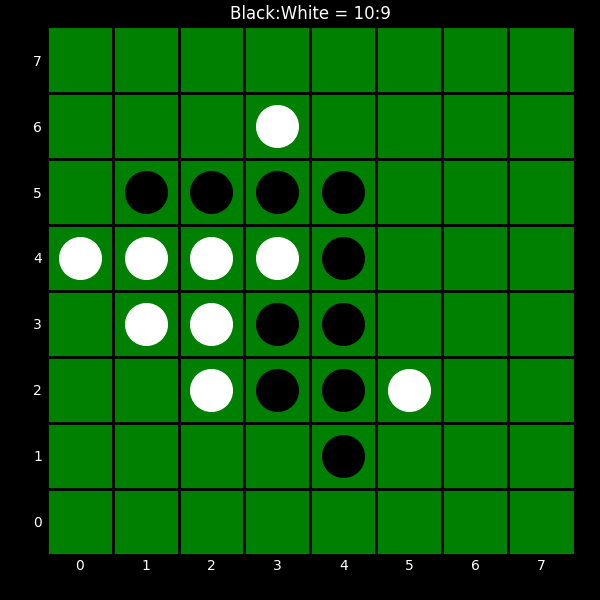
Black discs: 10
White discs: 9